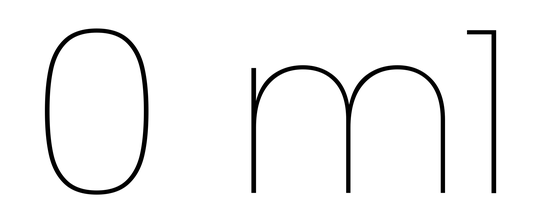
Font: Poppins-Thin